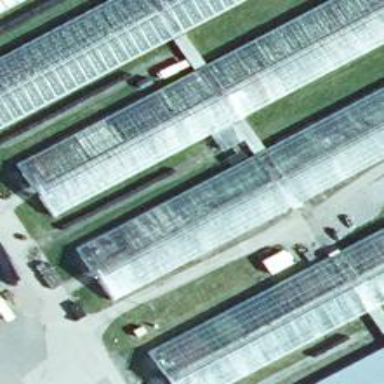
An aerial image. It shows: Greenhouse.